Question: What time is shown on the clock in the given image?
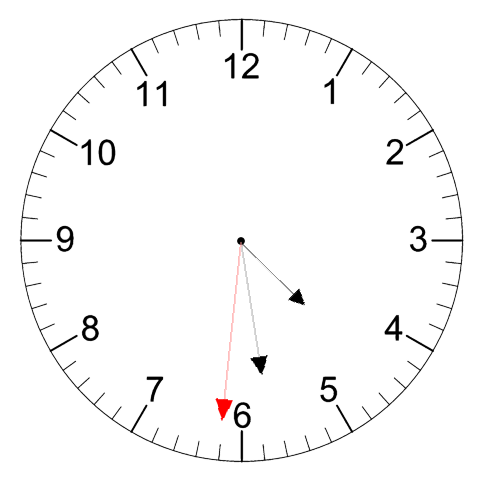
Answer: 04:28:31